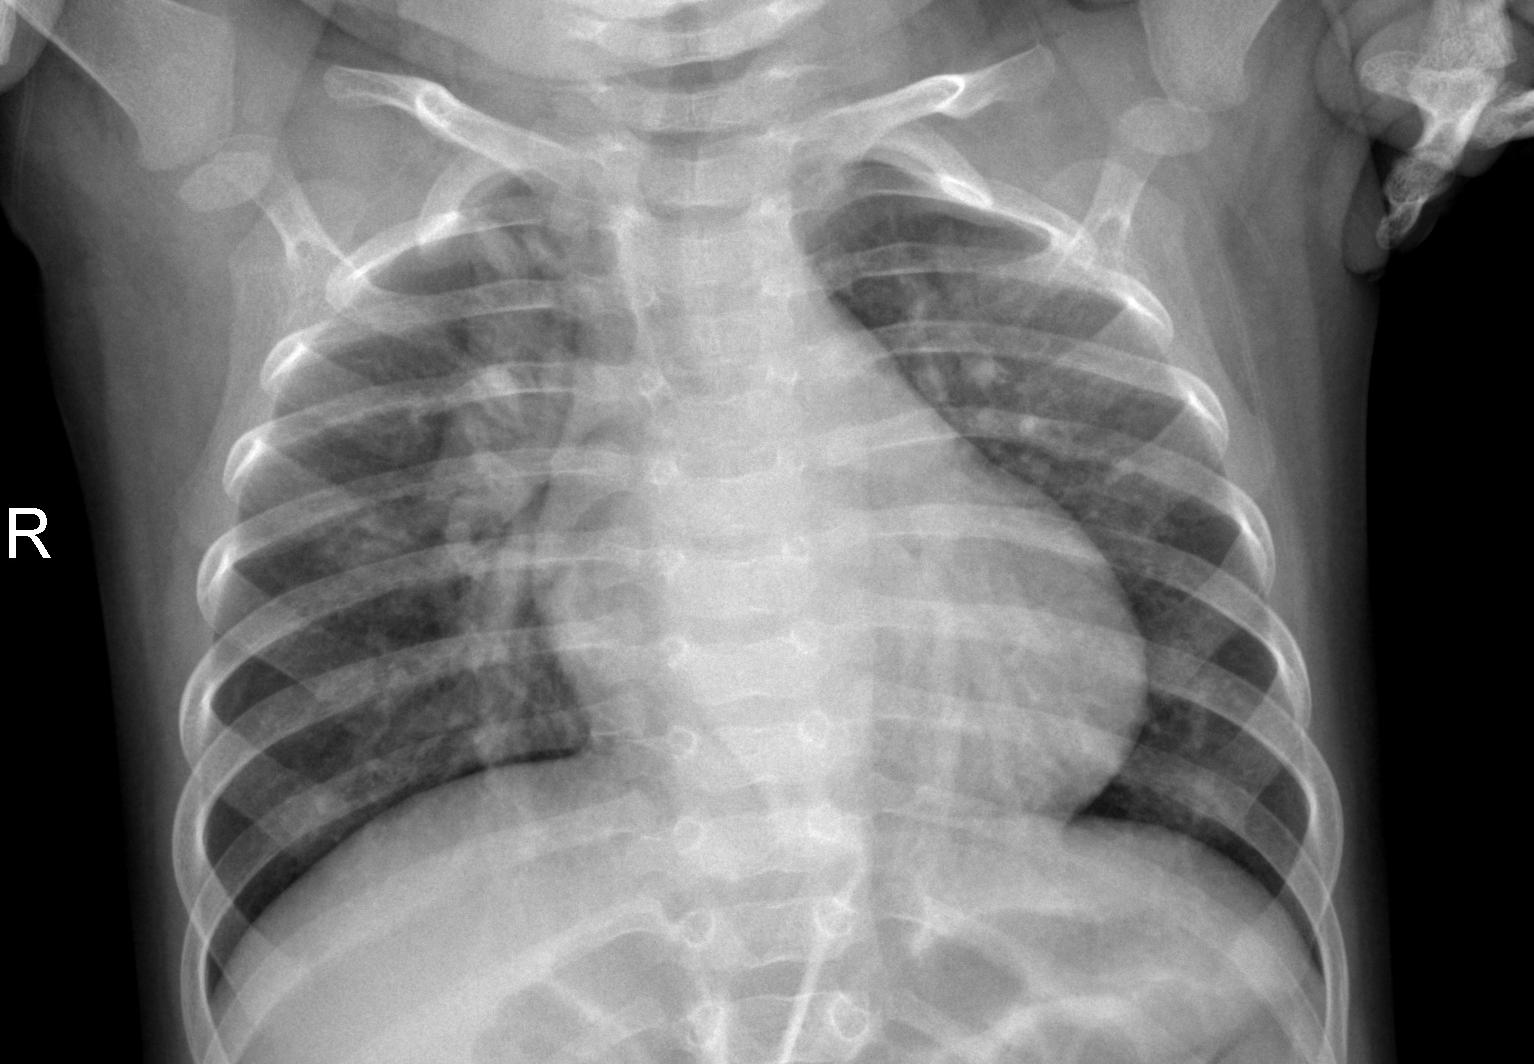
Diagnosis: PNEUMONIA